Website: macys
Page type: billing-address
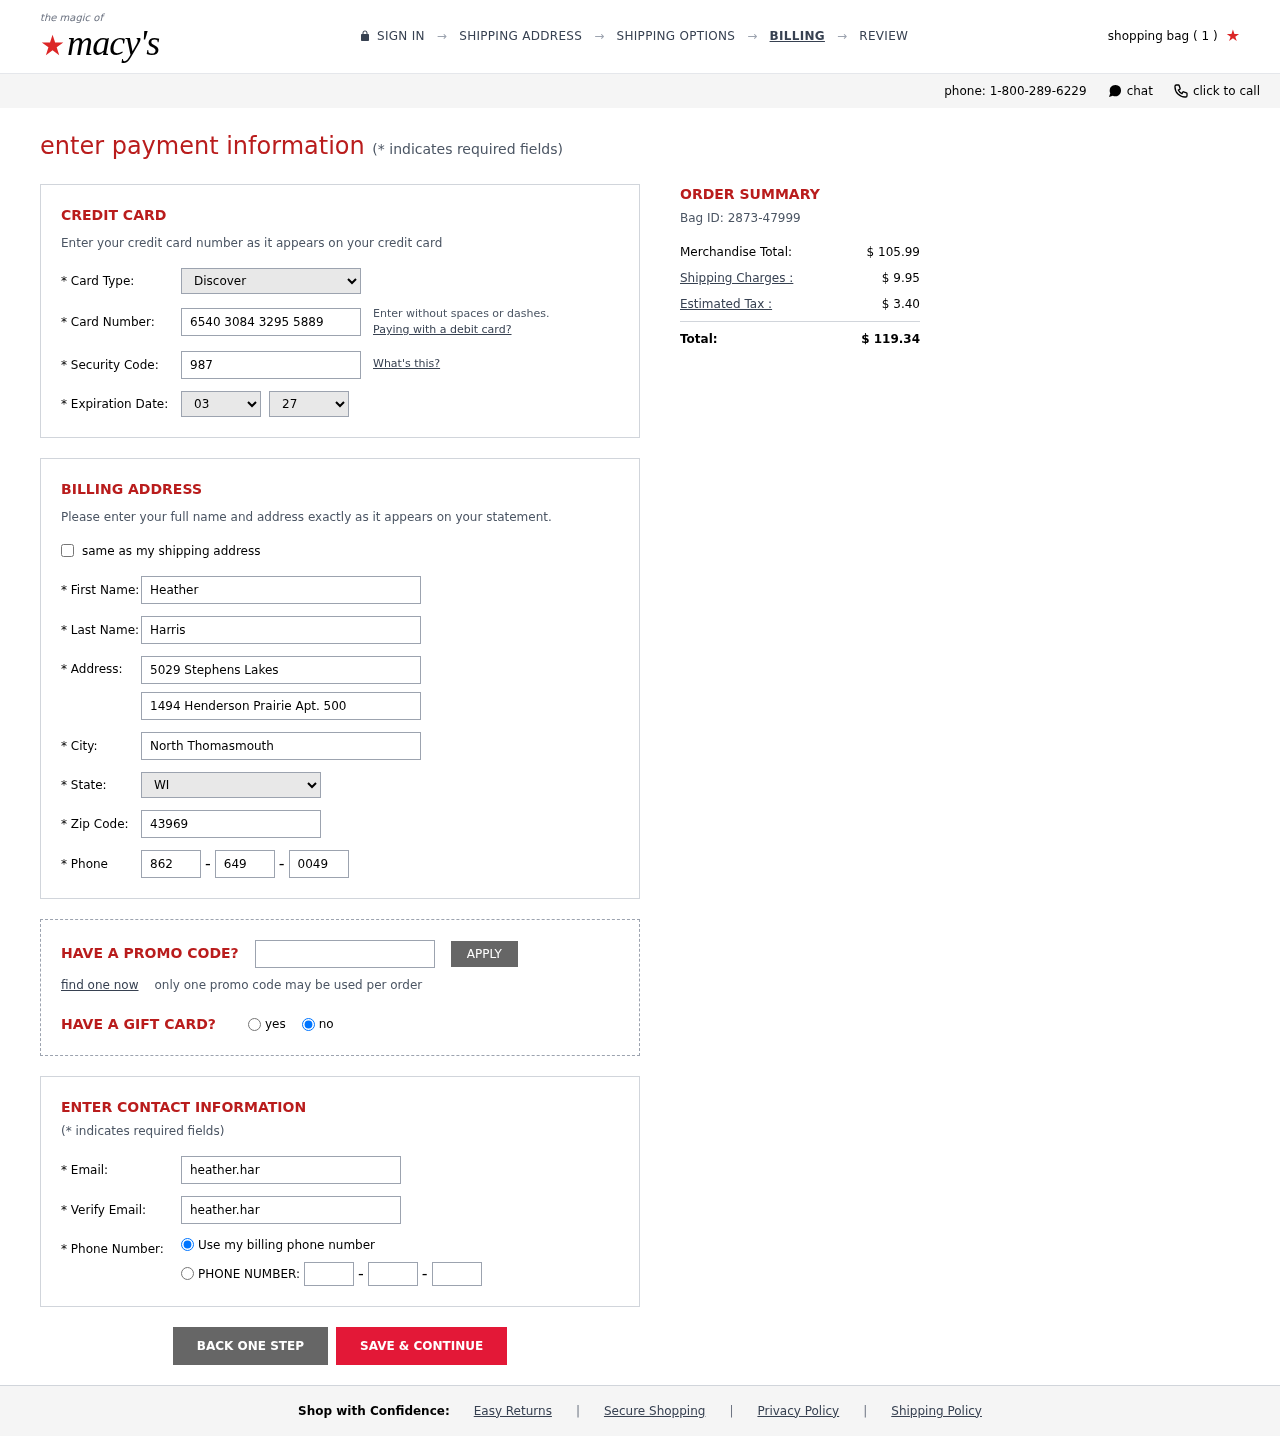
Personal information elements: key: PII_CARD_CVV
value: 987
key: PII_CARD_EXPIRY_MONTH
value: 03
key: PII_CARD_EXPIRY_YEAR
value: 27
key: PII_CARD_NUMBER
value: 6540 3084 3295 5889
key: PII_CARD_TYPE
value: Discover
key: PII_CITY
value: North Thomasmouth
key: PII_EMAIL
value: heather.harris@hotmail.com
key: PII_FIRSTNAME
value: Heather
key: PII_LASTNAME
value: Harris
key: PII_PHONE_AREA
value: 862
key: PII_PHONE_PREFIX
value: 649
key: PII_PHONE_SUFFIX
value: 0049
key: PII_POSTCODE
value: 43969
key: PII_STATE_ABBR
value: WI
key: PII_STREET
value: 5029 Stephens Lakes
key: PII_STREET2
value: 1494 Henderson Prairie Apt. 500
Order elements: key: ORDER_NUM_ITEMS
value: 1
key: ORDER_ID
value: Bag ID: 2873-47999
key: ORDER_SUBTOTAL
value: $ 105.99
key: ORDER_SHIPPING_COST
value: $ 9.95
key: ORDER_TAX
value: $ 3.40
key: ORDER_TOTAL
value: $ 119.34